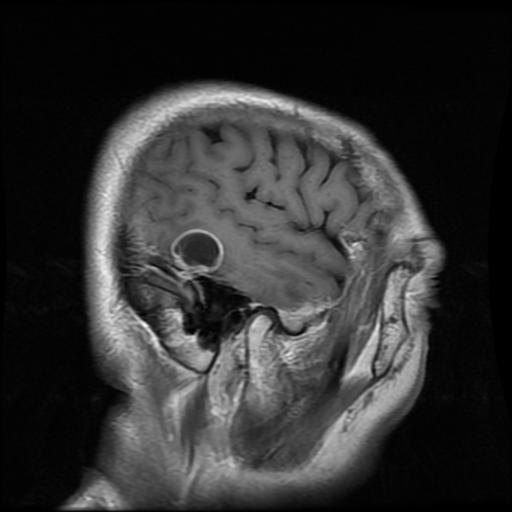
Label: glioma